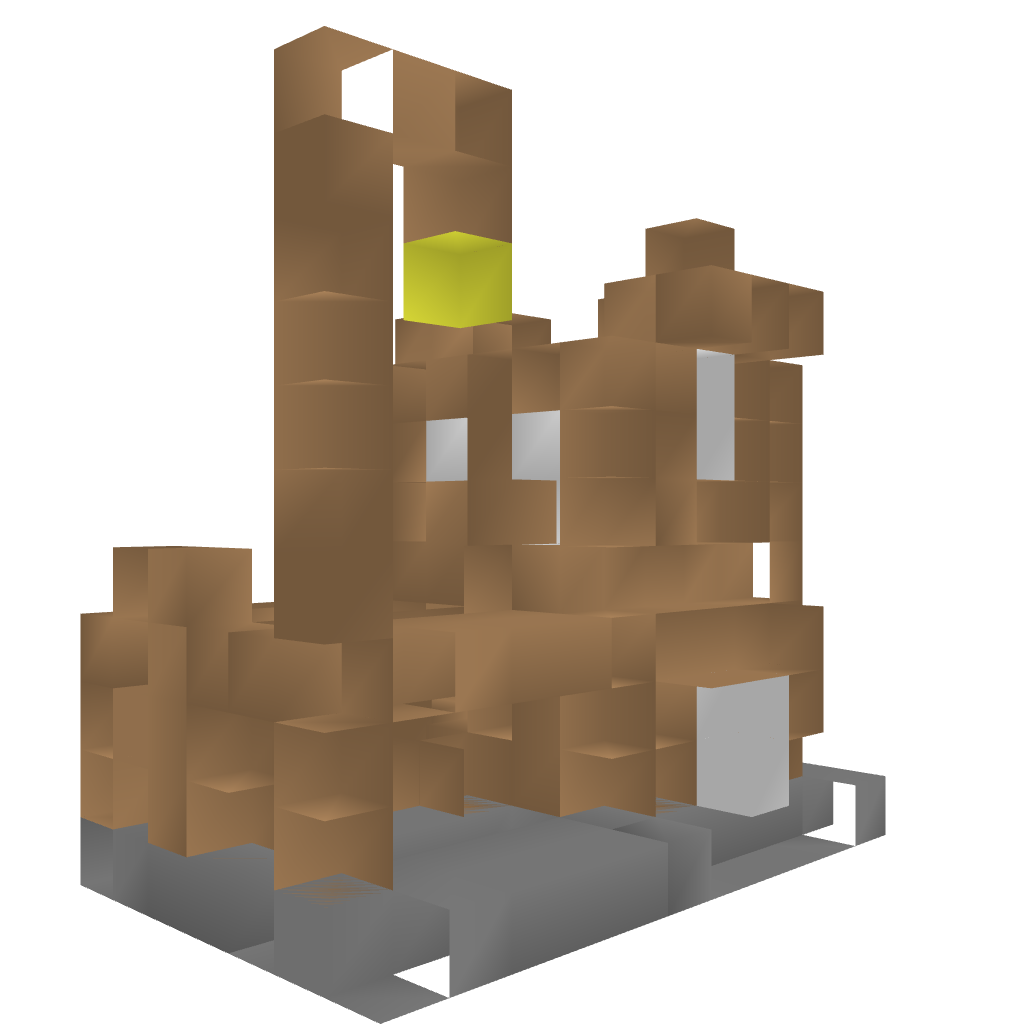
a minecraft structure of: Special Shop (UPDATED FOR 1.7) bad low quality